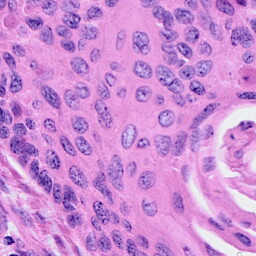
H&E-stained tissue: Cervix